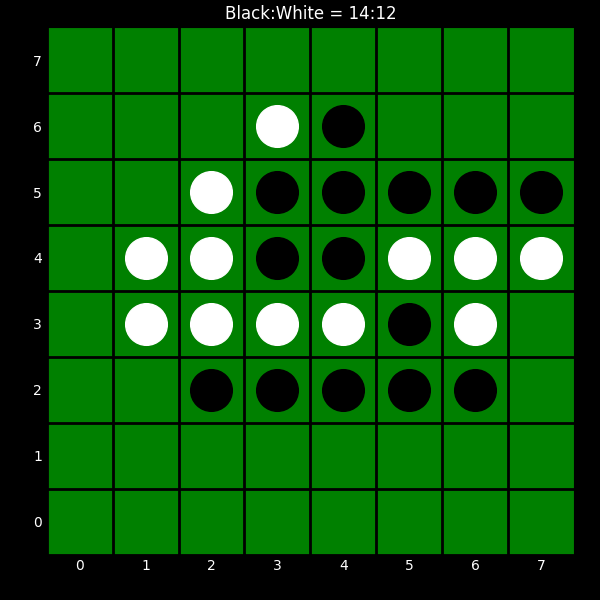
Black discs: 14
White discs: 12